Interaction volume radius: 5 \u00c5
Interaction volume height: 35 \u00c5
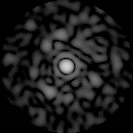
Disorder parameter: 0.8386